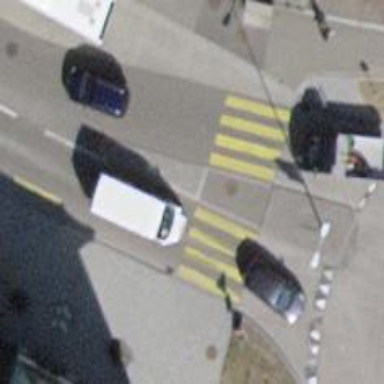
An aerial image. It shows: Marked footway crossing with asphalt surface. There is crossing island present.